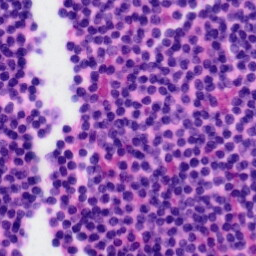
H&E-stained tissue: Tonsil